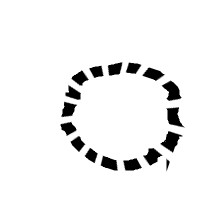
Shape: circle